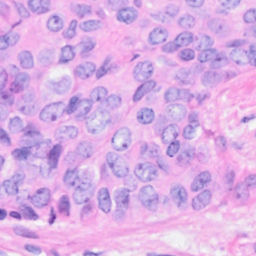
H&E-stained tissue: Breast